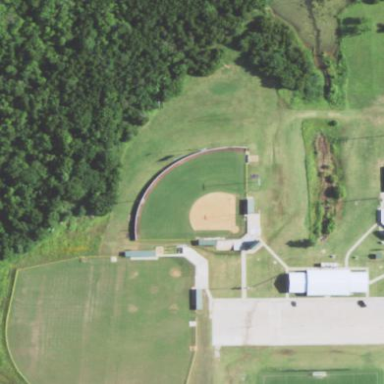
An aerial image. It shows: Baseball pitch for leisure land.